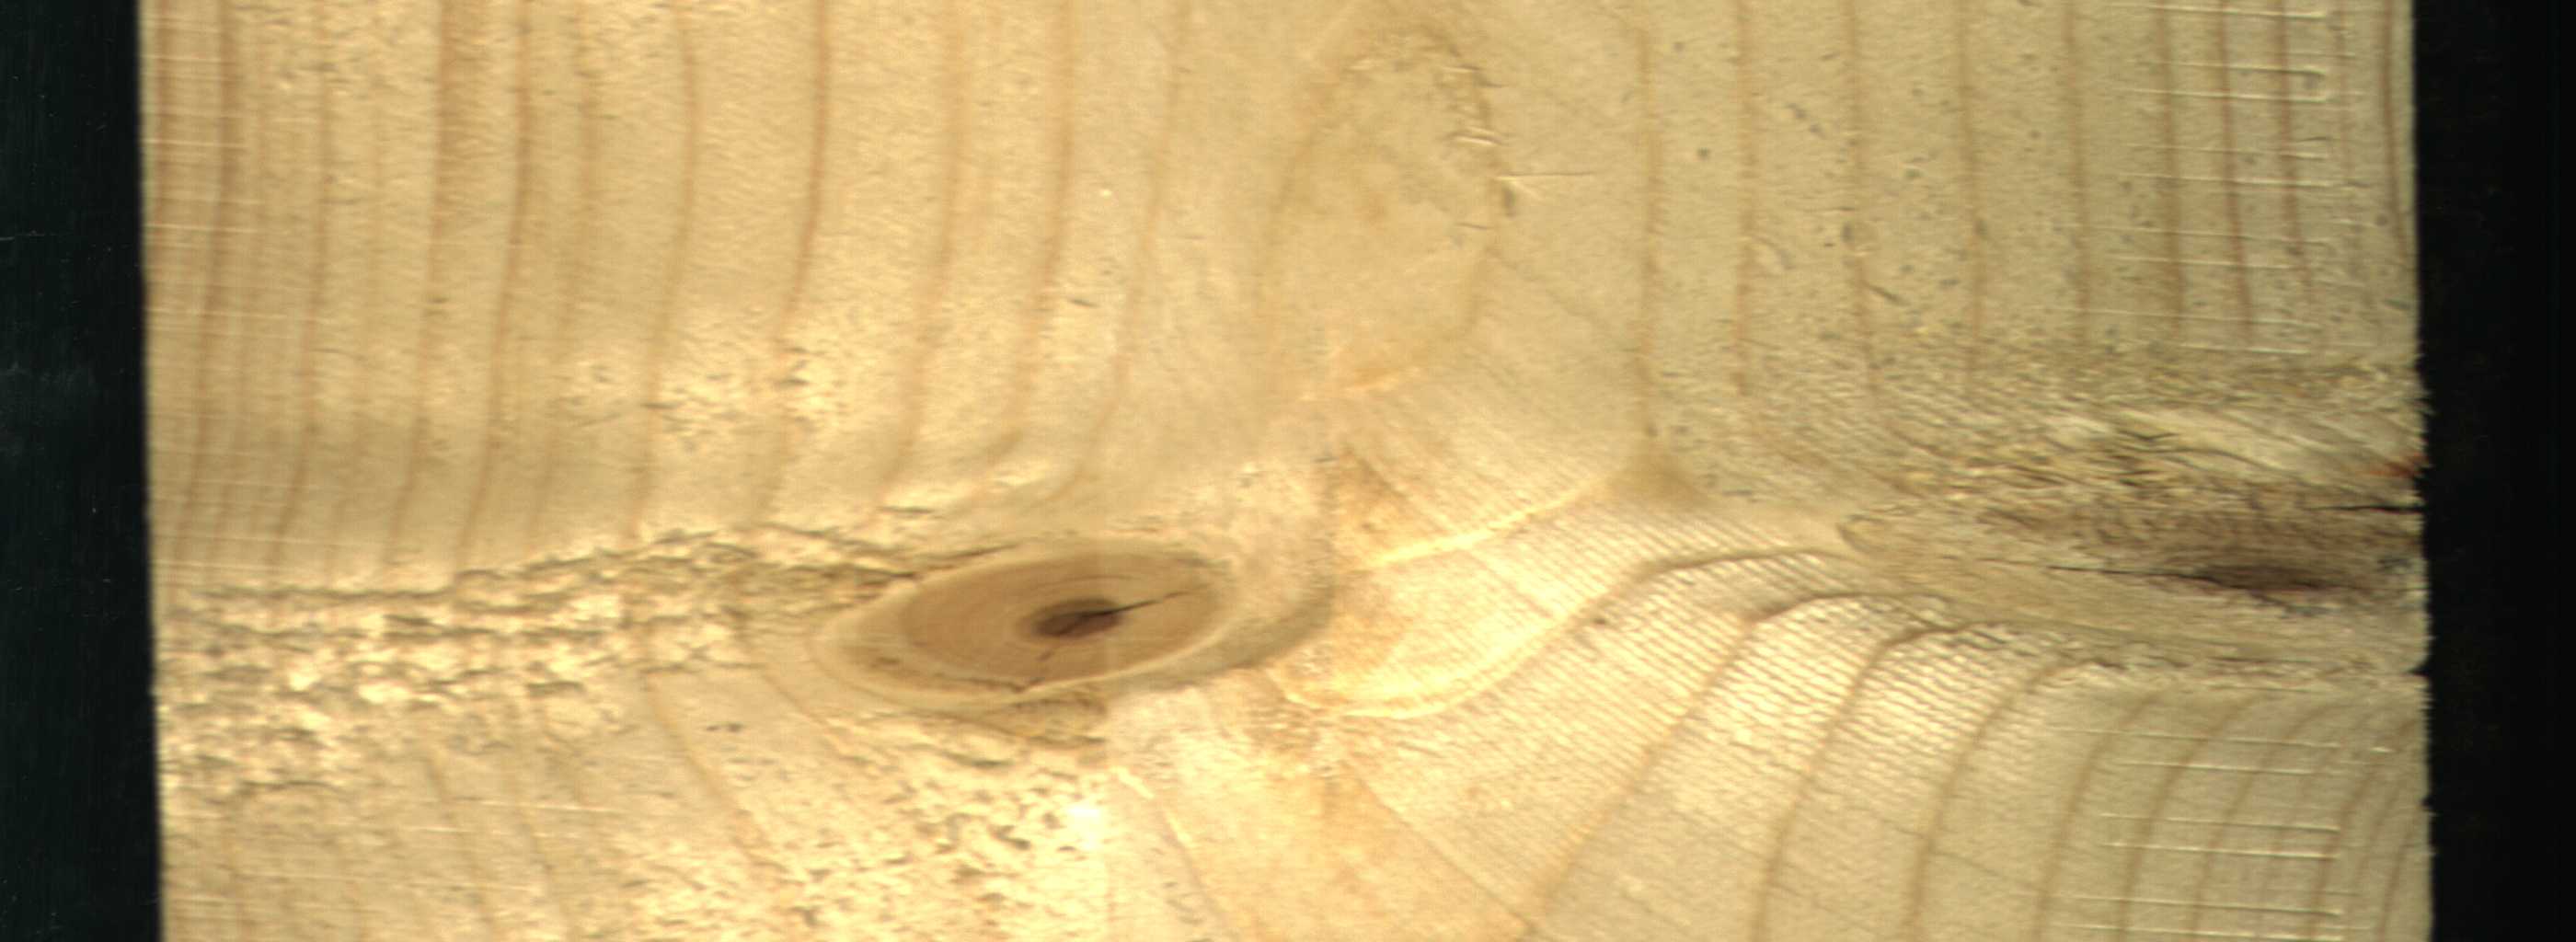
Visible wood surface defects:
knot_with_crack
knot_with_crack